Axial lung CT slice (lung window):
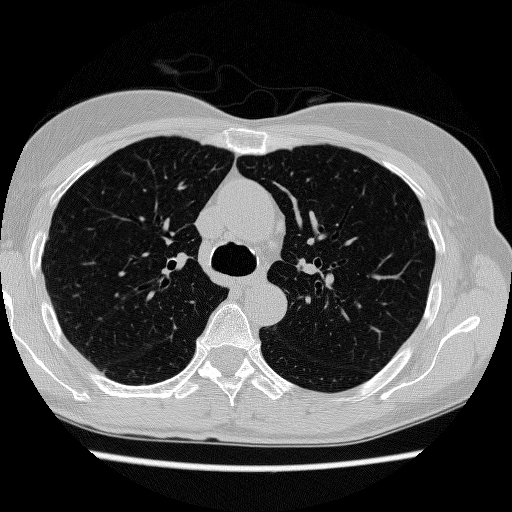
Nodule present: no